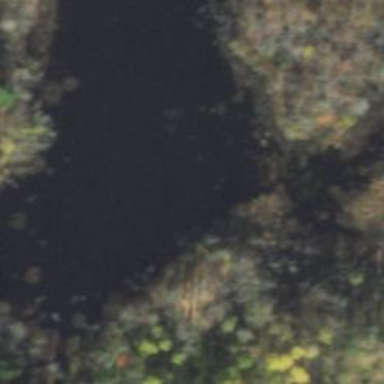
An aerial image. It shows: Bird hide located in leisure land.